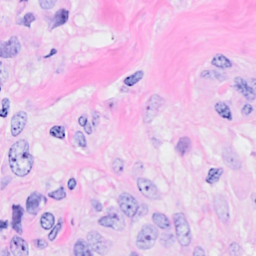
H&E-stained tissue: Breast